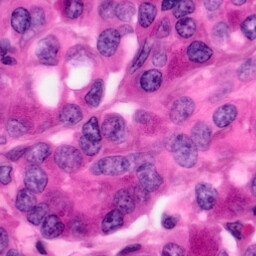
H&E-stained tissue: Pancreatic